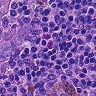
Metastatic tissue present: yes